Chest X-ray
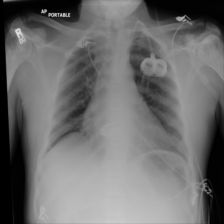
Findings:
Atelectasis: negative
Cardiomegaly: negative
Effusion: negative
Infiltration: negative
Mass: negative
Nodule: negative
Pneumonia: negative
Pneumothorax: negative
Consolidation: negative
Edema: negative
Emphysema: negative
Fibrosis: negative
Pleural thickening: negative
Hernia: negative